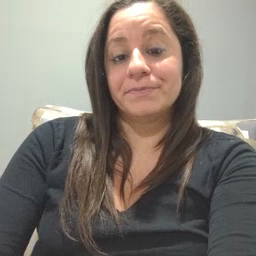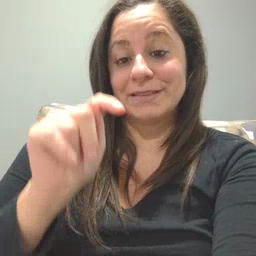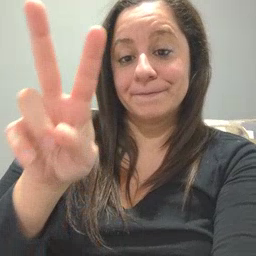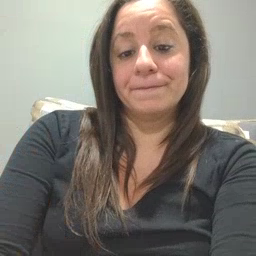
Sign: TV